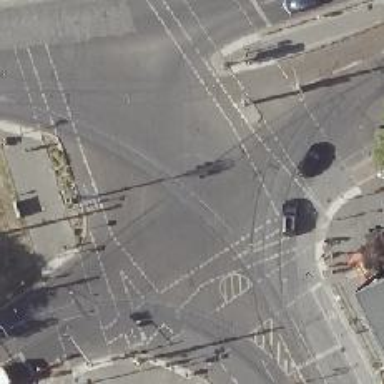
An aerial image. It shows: Railway crossing.